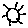
Label: sun